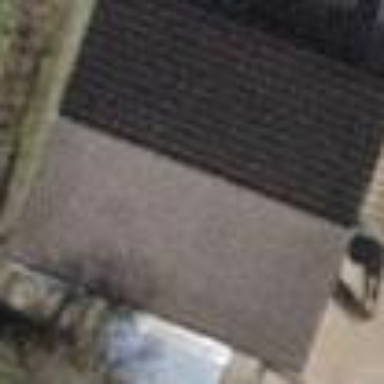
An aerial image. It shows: Shed building.